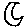
Label: moon